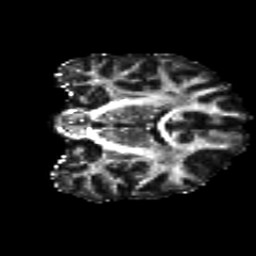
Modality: FA
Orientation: coronal
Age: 24
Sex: female
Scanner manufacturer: siemens
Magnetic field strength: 3 T
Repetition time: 8.8 s
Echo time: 0.085 s